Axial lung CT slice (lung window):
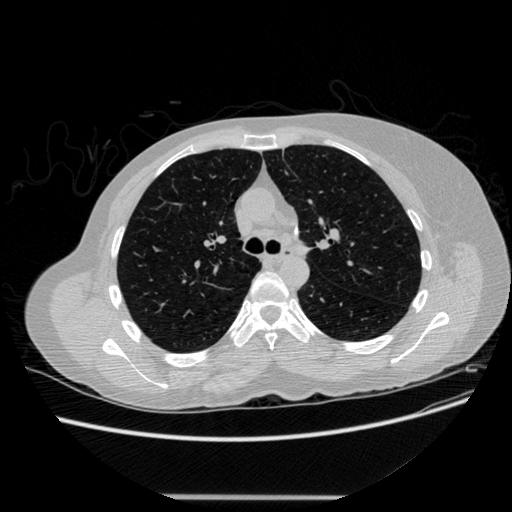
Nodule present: no